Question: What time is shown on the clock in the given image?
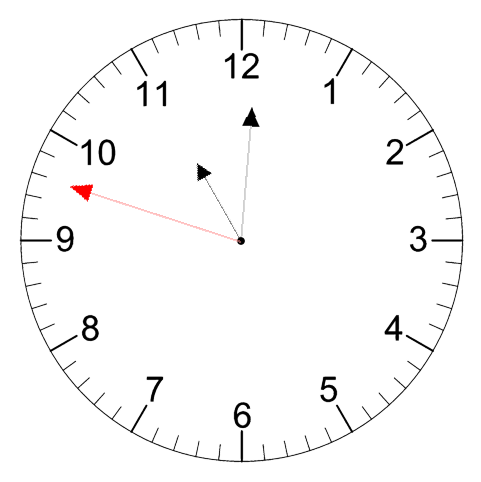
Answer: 11:00:48